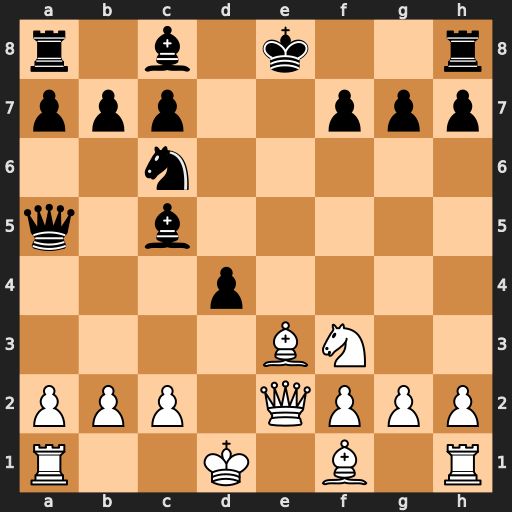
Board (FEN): r1b1k2r/ppp2ppp/2n5/q1b5/3p4/4BN2/PPP1QPPP/R2K1B1R
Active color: w
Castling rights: kq
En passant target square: -
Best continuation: Bd2+ Kf8 Bxa5